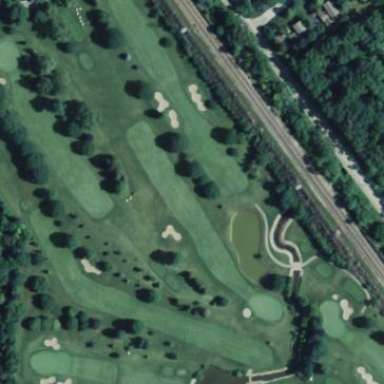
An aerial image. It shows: Golf course surrounded by greenery.